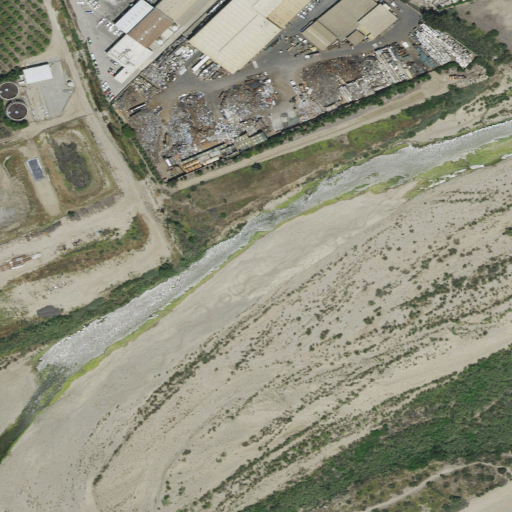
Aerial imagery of valley in California named Brown Barranca containing shrub, barren land, high intensity development, herbaceous wetlands, medium intensity development, low intensity development, open water, and open development